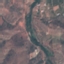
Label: HerbaceousVegetation